Question: I'm using the newest version of Android Studio on Windows 7. I'm trying to create new project with blank activity. It creates project folder with some system-required files but there's no manifest, activity or layout file (remember, I asked it to create blank activity), even no src directory. What's the solution of this problem? It seems that I'm not the only person who faced it.

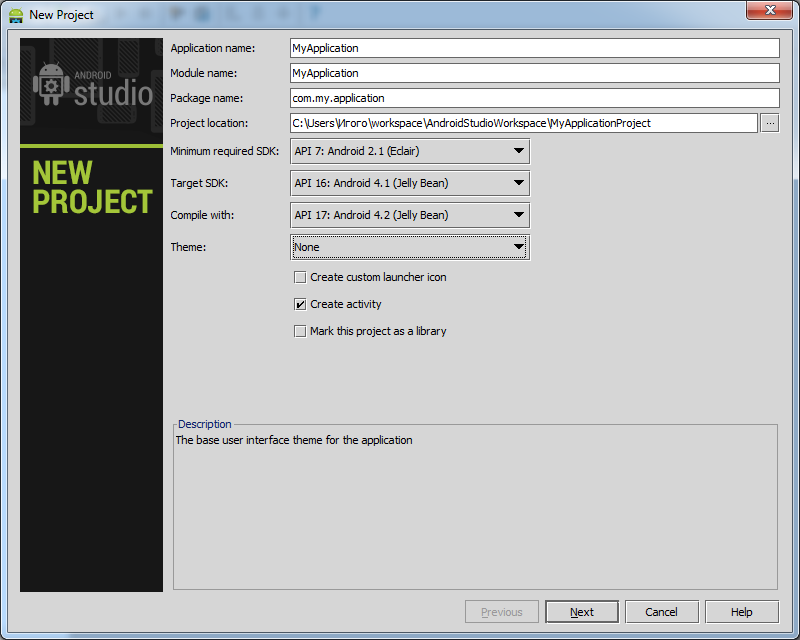
Answer: Ok, accidentally I found the solution: I used some non-latin symbols in my workspace-path. When I changed it to only-latin - the project creates correctly.